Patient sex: F
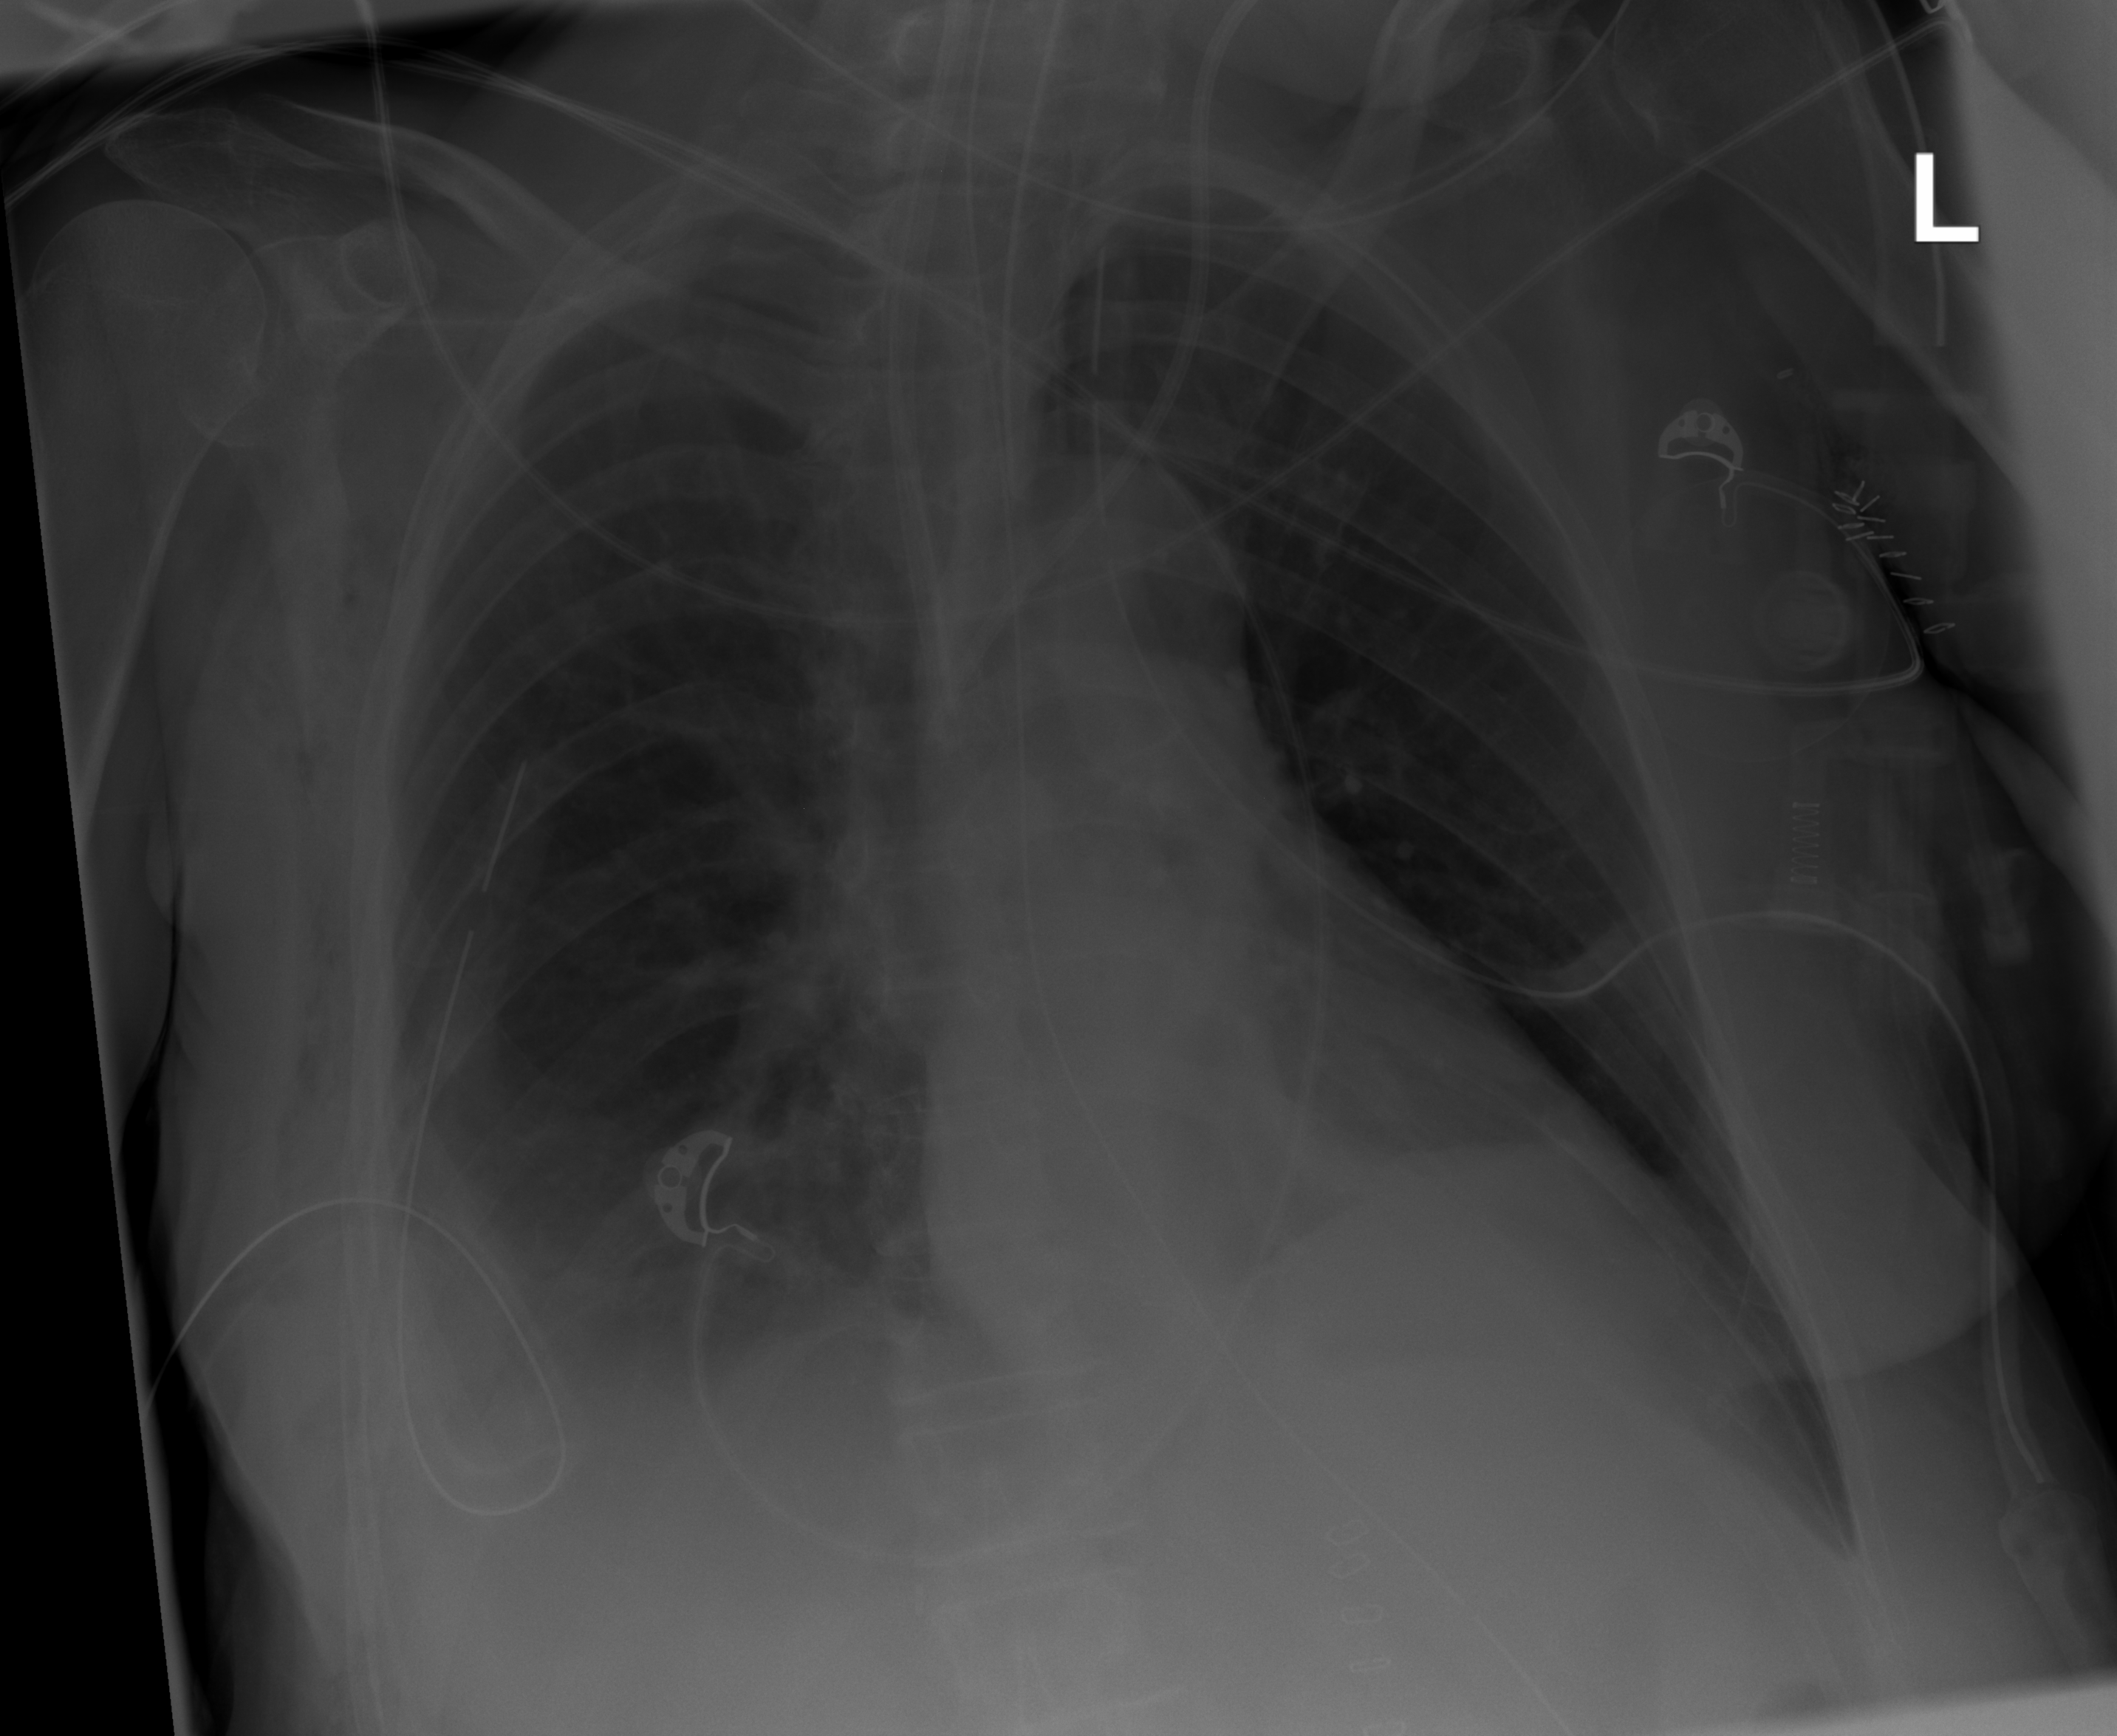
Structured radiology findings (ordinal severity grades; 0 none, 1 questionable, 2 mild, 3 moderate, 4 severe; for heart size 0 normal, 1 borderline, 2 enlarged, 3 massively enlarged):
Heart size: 0
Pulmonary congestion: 0
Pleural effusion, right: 2
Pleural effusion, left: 0
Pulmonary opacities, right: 0
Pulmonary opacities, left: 0
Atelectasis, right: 0
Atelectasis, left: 0